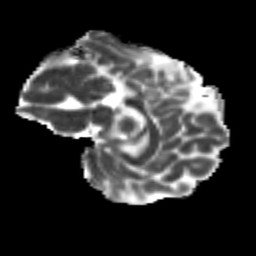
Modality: MD
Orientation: sagittal
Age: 10
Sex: male
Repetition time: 9.4 s
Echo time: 0.089 s